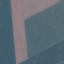
Land use / land cover: AnnualCrop